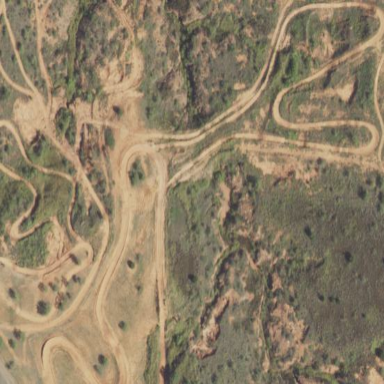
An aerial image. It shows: Motocross raceway for off-road sports.